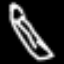
Label: pencil